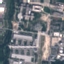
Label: Industrial